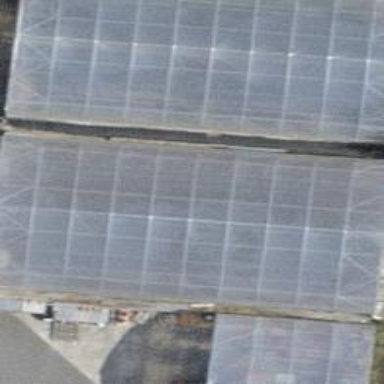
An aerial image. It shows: Greenhouse.